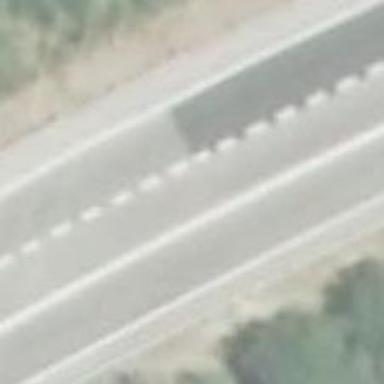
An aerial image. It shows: Asphalt motorway categorized as trunk road.